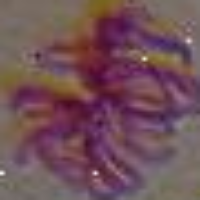
Label: metaphase